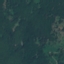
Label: Forest